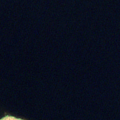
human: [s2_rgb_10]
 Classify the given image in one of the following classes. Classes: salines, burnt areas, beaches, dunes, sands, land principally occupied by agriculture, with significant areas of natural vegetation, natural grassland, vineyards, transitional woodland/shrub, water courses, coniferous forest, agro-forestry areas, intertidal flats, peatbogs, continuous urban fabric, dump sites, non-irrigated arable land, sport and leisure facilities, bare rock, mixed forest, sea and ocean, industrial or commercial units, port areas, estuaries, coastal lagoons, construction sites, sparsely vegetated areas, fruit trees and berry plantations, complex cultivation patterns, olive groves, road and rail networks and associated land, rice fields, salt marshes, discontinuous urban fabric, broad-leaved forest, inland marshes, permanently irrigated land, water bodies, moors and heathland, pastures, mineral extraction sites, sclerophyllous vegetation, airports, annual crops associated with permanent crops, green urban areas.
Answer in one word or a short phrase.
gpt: transitional woodland/shrub, water bodies